Aerial crown-view tile of a tropical tree (Barro Colorado Island, Panama), acquired 20241216:
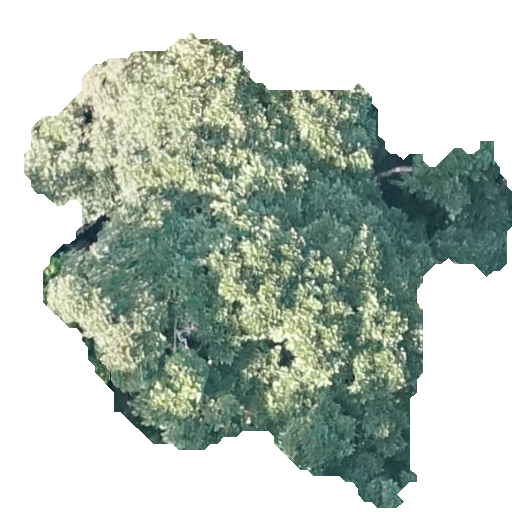
Species: Ficus insipida
GBIF accepted scientific name: Ficus insipida
Crown area: 203.132 m²